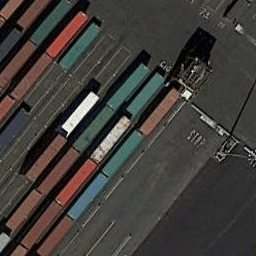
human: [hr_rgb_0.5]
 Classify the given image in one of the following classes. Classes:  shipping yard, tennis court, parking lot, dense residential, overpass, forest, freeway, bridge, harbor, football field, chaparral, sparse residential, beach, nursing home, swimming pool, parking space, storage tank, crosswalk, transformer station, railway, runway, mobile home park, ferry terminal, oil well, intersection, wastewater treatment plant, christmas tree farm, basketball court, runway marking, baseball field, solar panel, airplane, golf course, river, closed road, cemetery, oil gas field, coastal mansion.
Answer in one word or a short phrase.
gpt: shipping yard